Question: 1.I want to plot a joint distribution figure in 'hex' style with Seaborn, and I want to add a regression fitting using another data "all_data", and I want the Pearson 'r' and 'p-value' is calculated by 'all_data', but now it's calculated by 'data' which is used to draw 'hex' plot. How can I change the code to achieve my goal. What keywords should I add?
'''
joint_kws={'gridsize':30}
g=sns.jointplot('nature','space',data,kind='hex',size=20,joint_kws= joint_kws)
sns.regplot(x='nature', y='space',data=all_data, ax=g.ax_joint, scatter=False,color='red')
'''

1. Where can I find all the detailed keywords that control the size, font, location of legend and other things I can custom the fig by my own. Because I did not find some very detailed description about keywords in seaborn's document in their official website. Where can I get that? Thanks
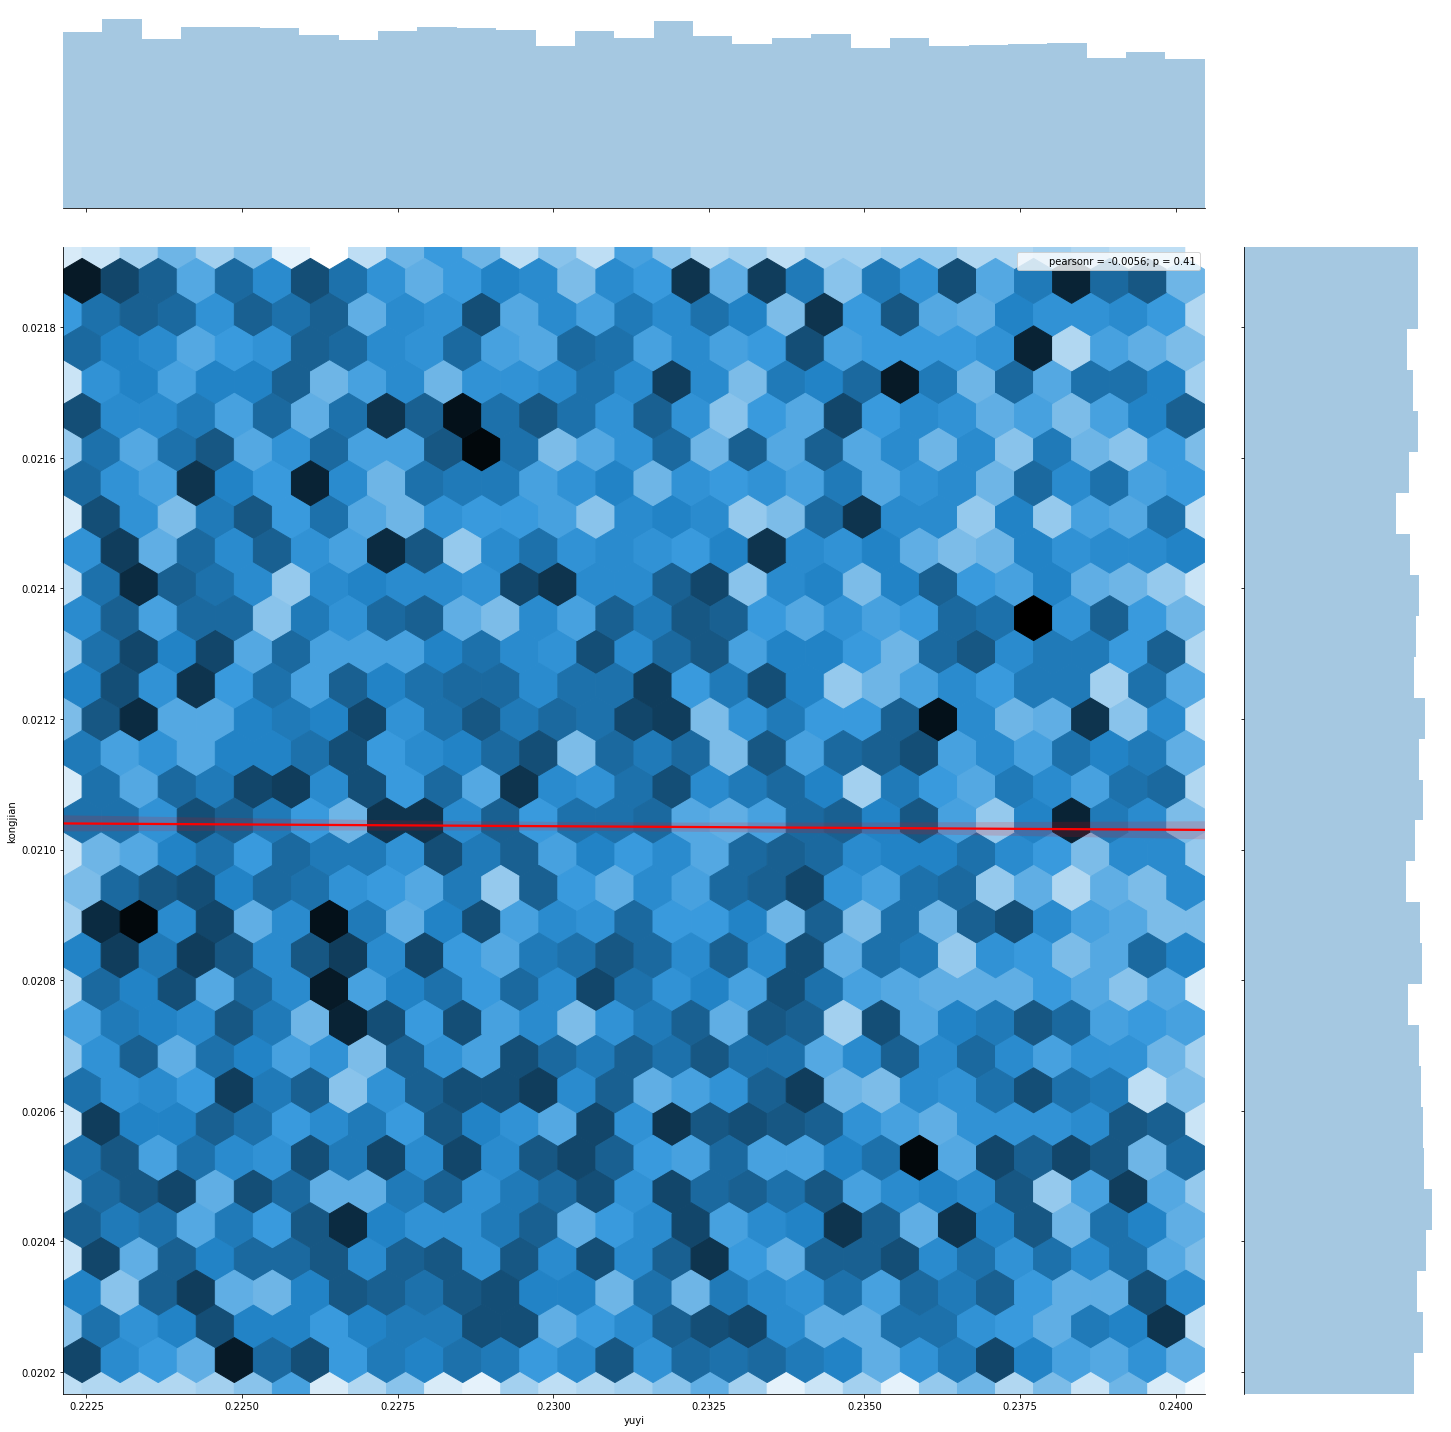
Answer: You will not be able to get the statistical info from the 'regplot()' directly. The author of seaborn <URL>.
Instead, you will have to calculate the r-value yourself (i.e. using <URL>, and write directly in the legend.
Concerning your second question, you can adjust the appearance of the legend generated by 'jointplot()' using the 'annot_kws=' parameter. This is a dictionnary of values that are passed to 'legend()' upon legend creation. Therefore, to know the valid options, <URL>.
'''
tips = sns.load_dataset("tips")
annot_kws = {'prop':{'family':'monospace', 'weight':'bold', 'size':15}}
# you change the properties of the legend directly when calling jointplot
g = sns.jointplot("total_bill", "tip", data=tips, kind="hex", annot_kws=annot_kws)
sns.regplot(x="total_bill", y="tip", data=tips, ax=g.ax_joint, scatter=False, color='red')
# calculate r and p-value here
r = 0.9
p = 0.05
# if you choose to write your own legend, then you should adjust the properties then
phantom, = g.ax_joint.plot([], [], linestyle="", alpha=0)
g.ax_joint.legend([phantom],['r={:f}, p={:f}'.format(r,p)], **annot_kws)
'''
<URL>